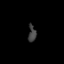
Tissue: lung
Cell type: Epithelial cells
Senescence score: 0.2362
Nuclear area (px): 126
Mean DAPI intensity: 63.071